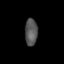
Tissue: skin
Cell type: Epithelial cells
Senescence score: 0.277
Nuclear area (px): 335
Mean DAPI intensity: 85.284